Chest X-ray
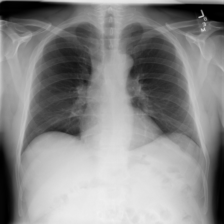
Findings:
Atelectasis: negative
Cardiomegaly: negative
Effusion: negative
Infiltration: negative
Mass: negative
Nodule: negative
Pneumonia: negative
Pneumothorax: negative
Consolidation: negative
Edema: negative
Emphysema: negative
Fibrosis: negative
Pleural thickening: negative
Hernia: negative